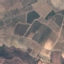
Land use / land cover: PermanentCrop